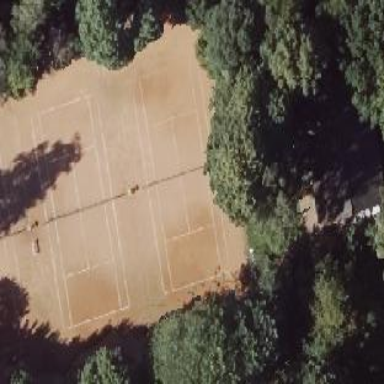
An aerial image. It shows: Clay tennis court in leisure land pitch.